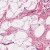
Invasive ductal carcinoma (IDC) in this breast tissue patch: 0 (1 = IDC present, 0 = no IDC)